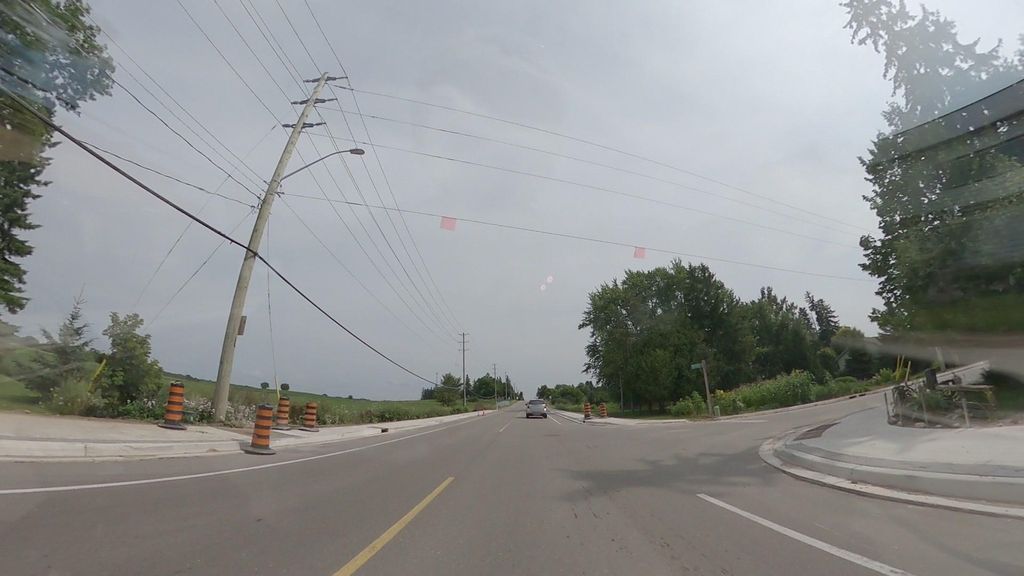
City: kitchener-waterloo